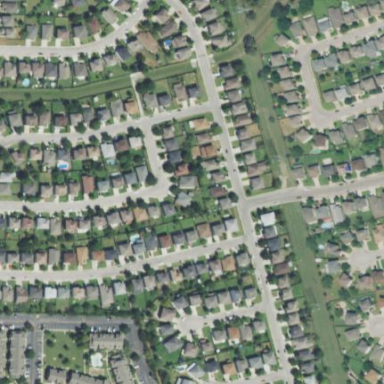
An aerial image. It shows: Single-family residential neighbourhood.